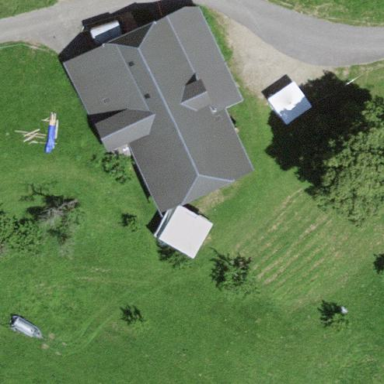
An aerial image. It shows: Farm building.